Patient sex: M
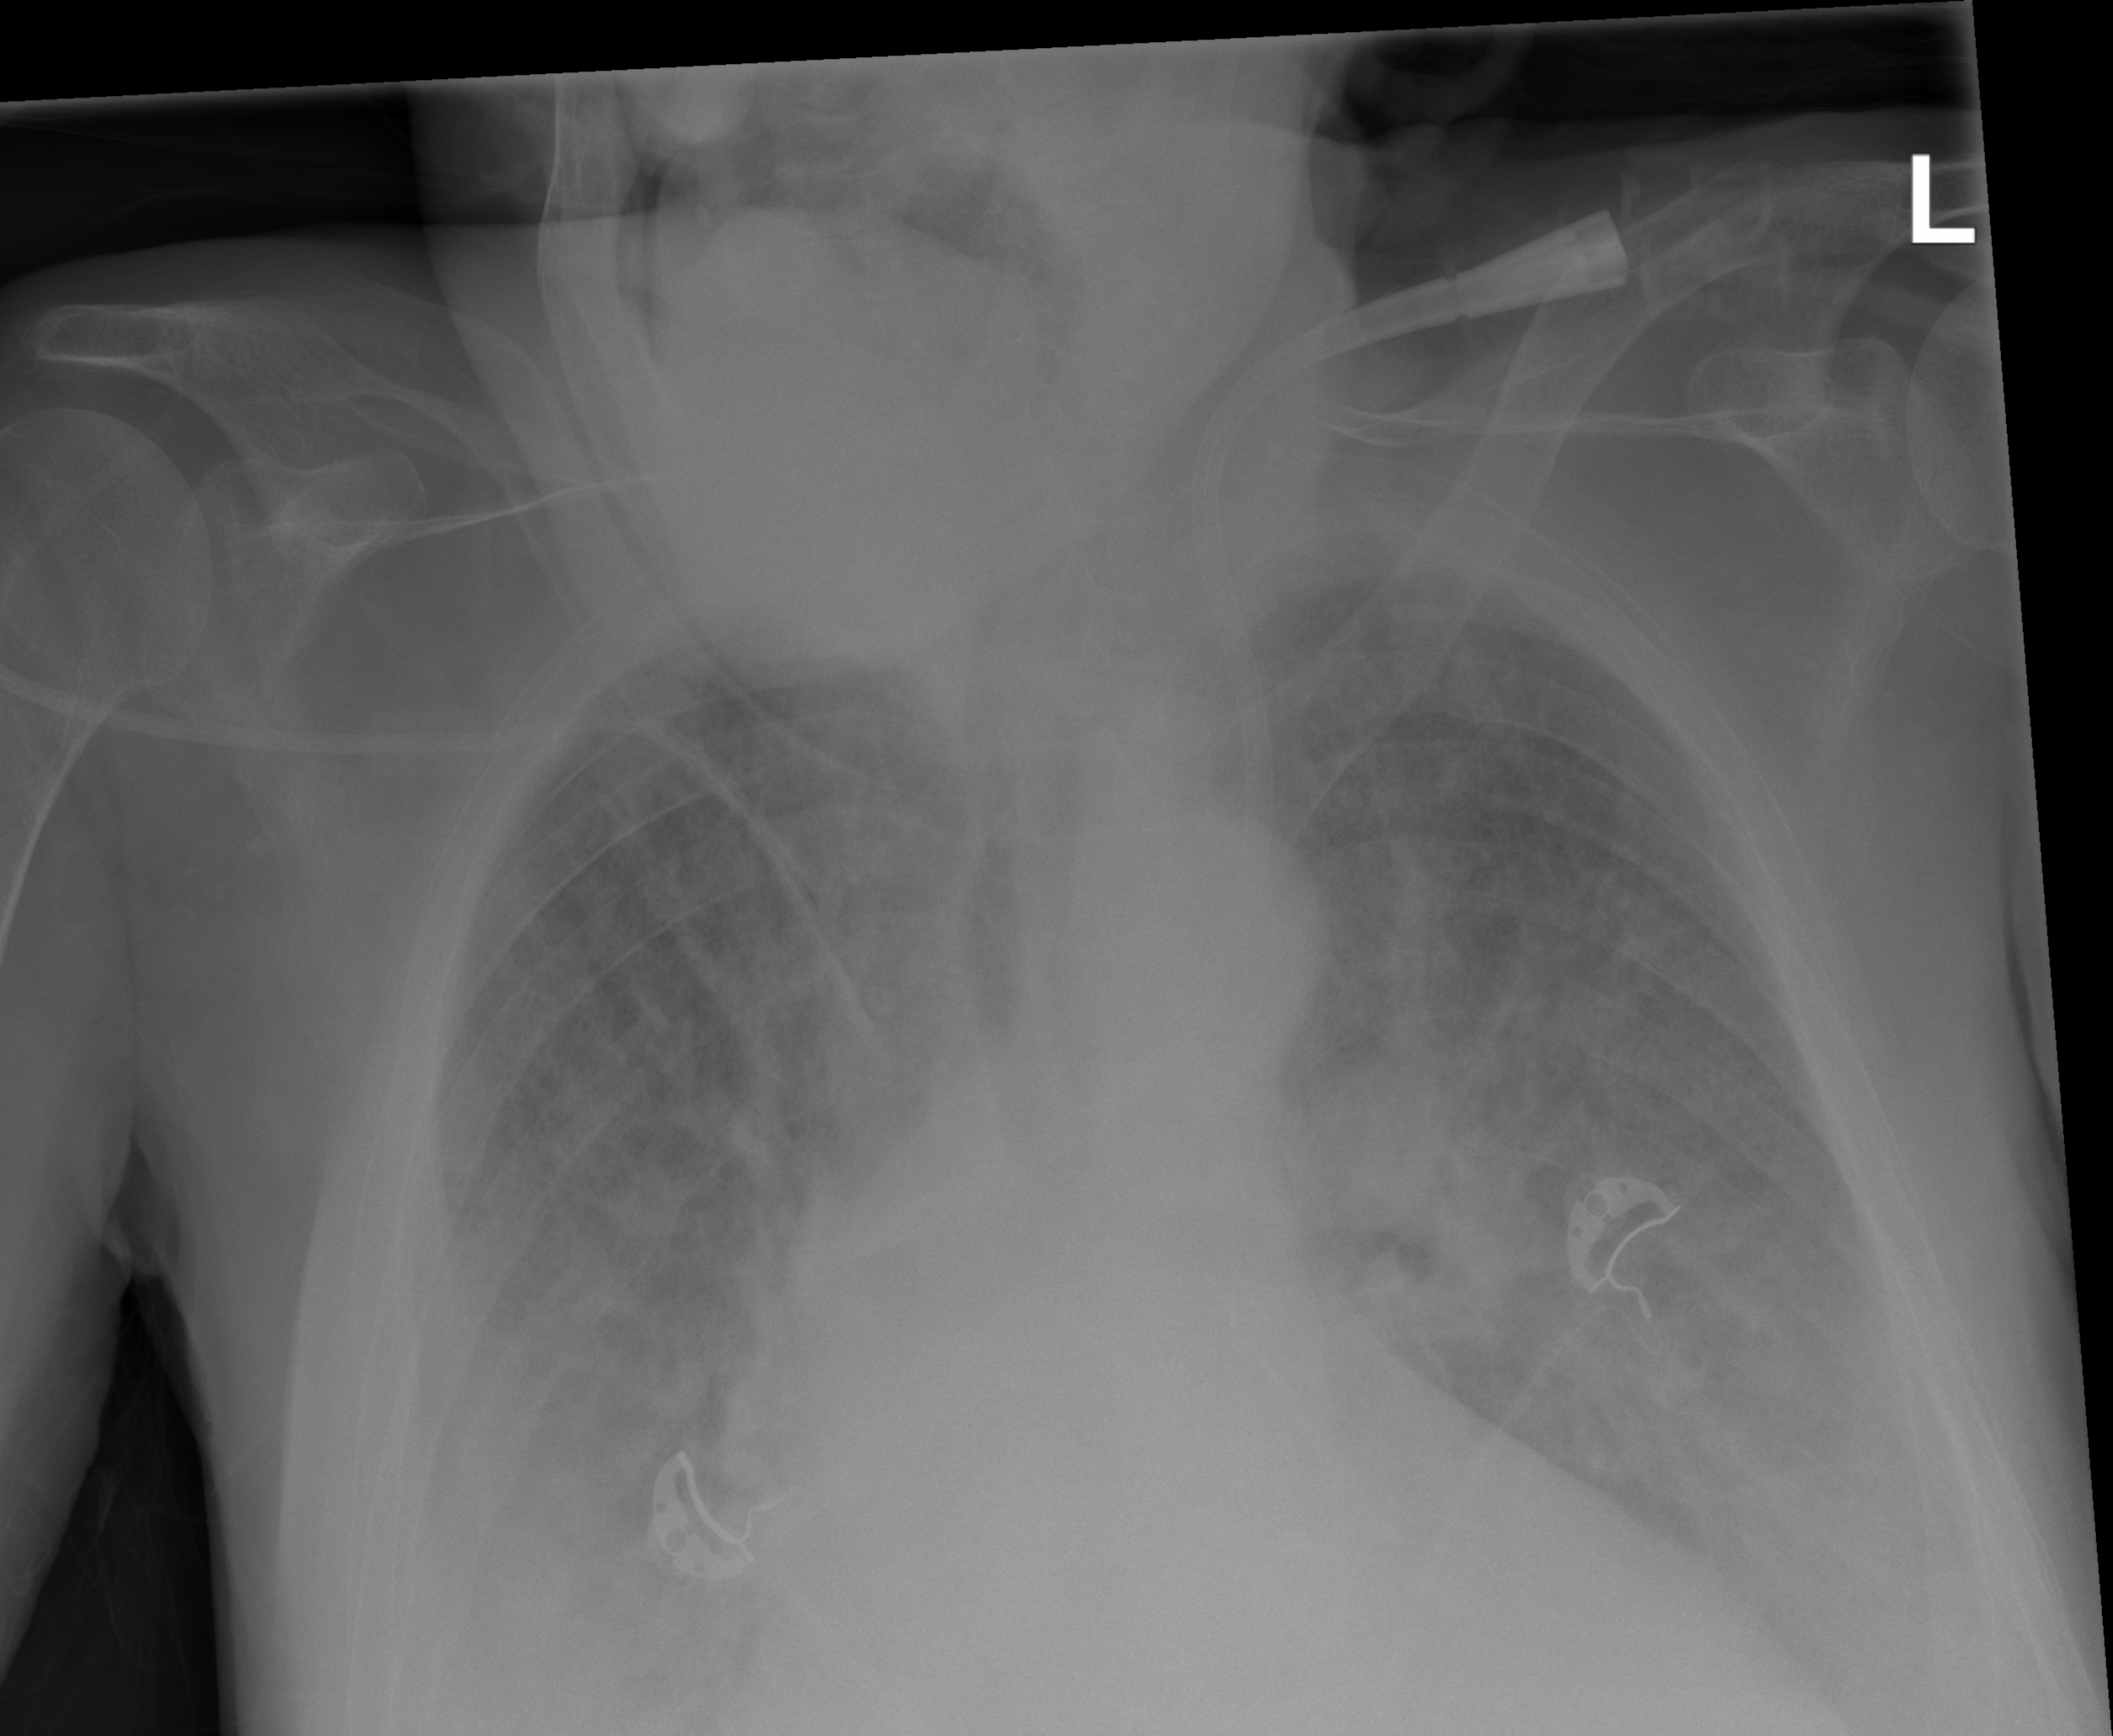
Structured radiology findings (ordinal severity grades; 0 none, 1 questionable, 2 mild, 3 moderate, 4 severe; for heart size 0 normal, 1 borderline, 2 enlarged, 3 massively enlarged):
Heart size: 0
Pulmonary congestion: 2
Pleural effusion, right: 2
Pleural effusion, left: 2
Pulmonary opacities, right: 2
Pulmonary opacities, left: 2
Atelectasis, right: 0
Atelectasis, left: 0